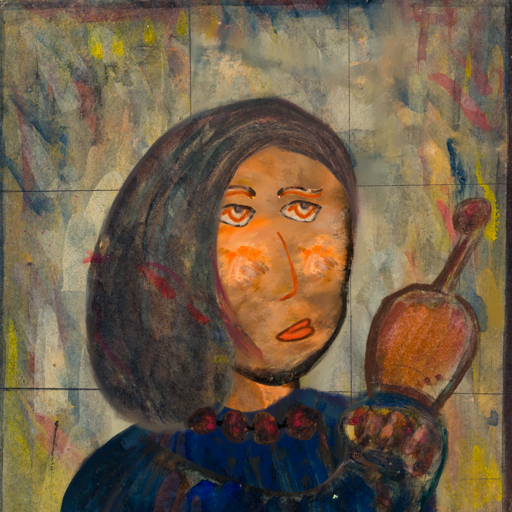
Background: GypsyMother, Head And Neck Side: Gypsy_Queen, Face Side: Experience, Bust: Pipe, Hair Side: Gypsy_Mother, Head Accessory: Blank, Second Necklace: Blank, Necklace: Mosgoul, Baby: Blank